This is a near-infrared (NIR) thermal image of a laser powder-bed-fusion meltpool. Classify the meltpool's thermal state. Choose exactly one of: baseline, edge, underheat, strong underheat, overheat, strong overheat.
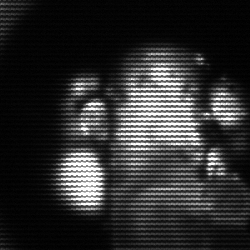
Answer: strong underheat